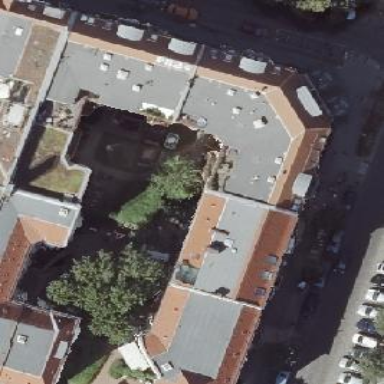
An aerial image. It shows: Building consisting of apartments with double saltbox roof shape.